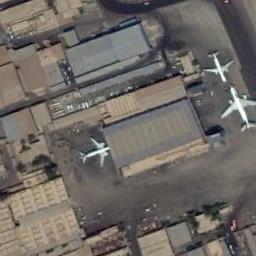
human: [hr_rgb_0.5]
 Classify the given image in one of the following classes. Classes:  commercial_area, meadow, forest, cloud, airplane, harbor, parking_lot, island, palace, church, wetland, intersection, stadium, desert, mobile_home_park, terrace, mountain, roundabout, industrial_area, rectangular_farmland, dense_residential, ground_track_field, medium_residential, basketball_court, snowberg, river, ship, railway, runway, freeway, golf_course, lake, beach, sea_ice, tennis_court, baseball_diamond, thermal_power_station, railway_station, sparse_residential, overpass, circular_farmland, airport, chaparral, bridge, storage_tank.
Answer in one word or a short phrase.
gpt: airplane